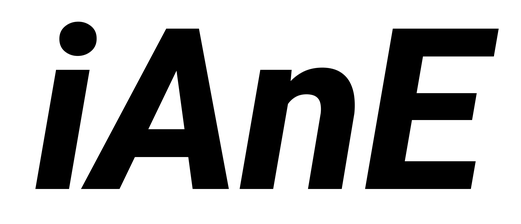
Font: Roboto-Italic_ExtraBold_Italic